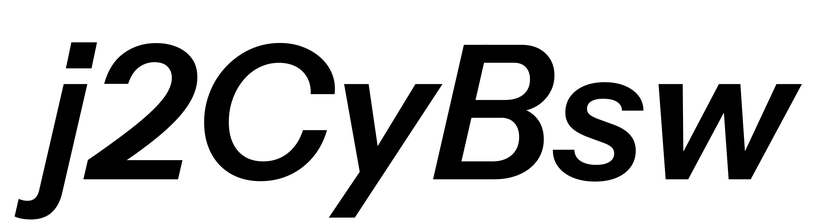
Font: InstrumentSans-Italic_SemiBold_Italic